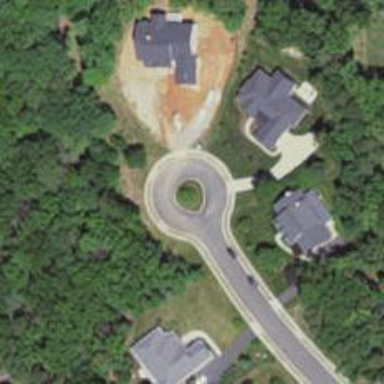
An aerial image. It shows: Turning loop on the road.